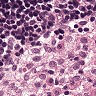
Metastatic tissue present: no